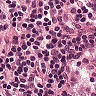
Metastatic tissue present: no